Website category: sports
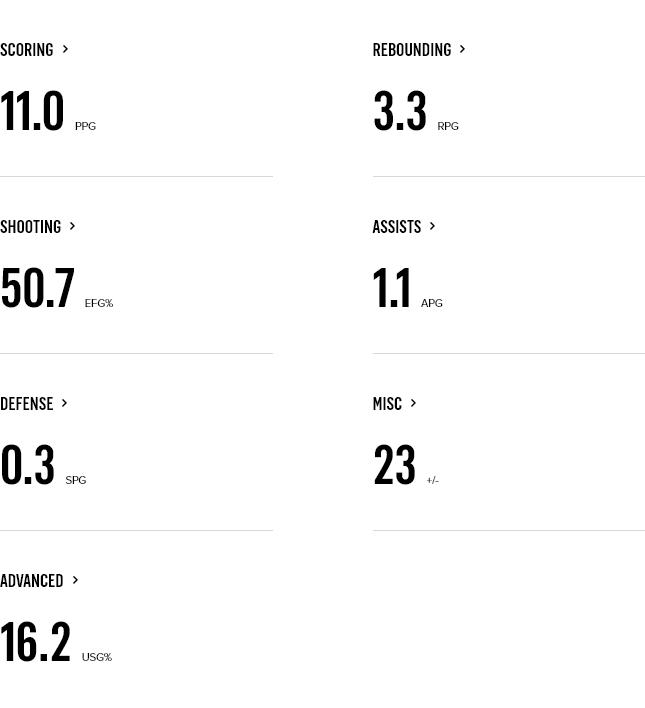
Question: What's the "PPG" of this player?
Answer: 11.0

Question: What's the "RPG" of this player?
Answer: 3.3

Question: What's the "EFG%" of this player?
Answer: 50.7

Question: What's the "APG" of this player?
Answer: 1.1

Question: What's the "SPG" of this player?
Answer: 0.3

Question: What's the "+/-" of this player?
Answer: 23

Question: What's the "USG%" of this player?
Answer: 16.2

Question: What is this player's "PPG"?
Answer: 11.0

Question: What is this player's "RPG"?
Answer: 3.3

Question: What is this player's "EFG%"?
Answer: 50.7

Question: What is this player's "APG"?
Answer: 1.1

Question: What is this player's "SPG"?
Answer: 0.3

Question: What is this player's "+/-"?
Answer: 23

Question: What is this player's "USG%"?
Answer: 16.2

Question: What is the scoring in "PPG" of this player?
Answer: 11.0

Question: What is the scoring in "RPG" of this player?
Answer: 3.3

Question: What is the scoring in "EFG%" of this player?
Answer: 50.7

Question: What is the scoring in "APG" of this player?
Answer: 1.1

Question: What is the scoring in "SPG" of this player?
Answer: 0.3

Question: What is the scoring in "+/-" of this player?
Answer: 23

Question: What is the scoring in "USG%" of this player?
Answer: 16.2

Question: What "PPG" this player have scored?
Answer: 11.0

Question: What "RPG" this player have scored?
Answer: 3.3

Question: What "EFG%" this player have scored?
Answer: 50.7

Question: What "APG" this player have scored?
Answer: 1.1

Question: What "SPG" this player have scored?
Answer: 0.3

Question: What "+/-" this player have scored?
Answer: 23

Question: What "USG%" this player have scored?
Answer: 16.2

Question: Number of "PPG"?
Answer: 11.0

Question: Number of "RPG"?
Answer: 3.3

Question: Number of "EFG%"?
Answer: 50.7

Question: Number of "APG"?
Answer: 1.1

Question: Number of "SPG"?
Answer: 0.3

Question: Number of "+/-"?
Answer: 23

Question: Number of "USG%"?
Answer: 16.2

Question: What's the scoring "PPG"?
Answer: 11.0

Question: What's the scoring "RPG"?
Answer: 3.3

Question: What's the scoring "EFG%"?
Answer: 50.7

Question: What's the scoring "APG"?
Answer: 1.1

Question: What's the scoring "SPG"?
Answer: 0.3

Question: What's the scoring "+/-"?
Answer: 23

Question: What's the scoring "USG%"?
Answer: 16.2